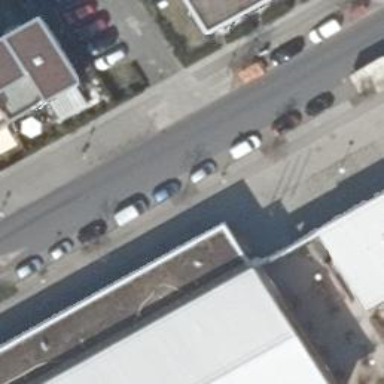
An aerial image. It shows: Public transport stop position.